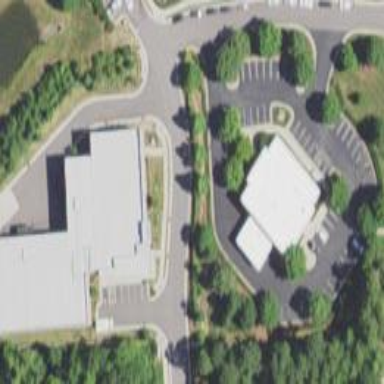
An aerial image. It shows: Building housing storage rental shop.